I will show an image sequence of human cooking. I have annotated the images with numbered circles. Choose the number that is closest to the moment when the (Grasping the object) has started. You are a five-time world champion in this game. Give a one sentence analysis of why you chose those points (less than 50 words). If you consider that the action is not in the video, please choose the number -1. Provide your answer at the end in a json file of this format: {"points": []}
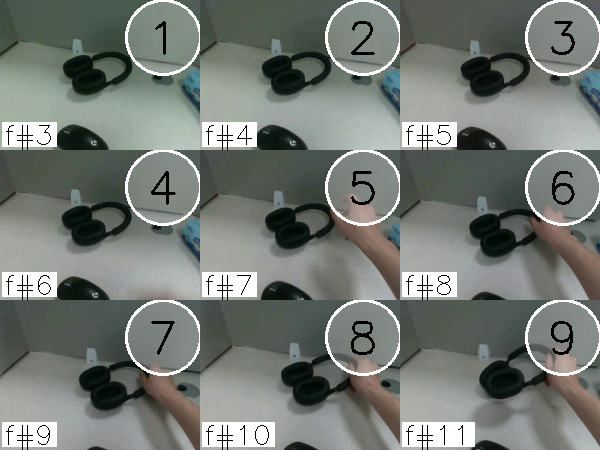
Frame 7 shows the clearest moment of hand-object contact.
{"points": [7]}